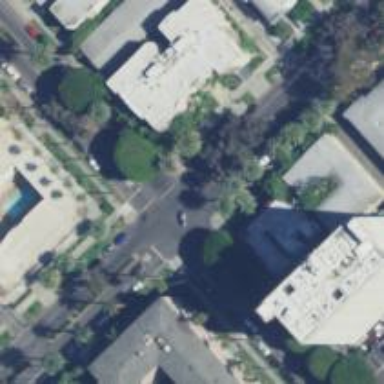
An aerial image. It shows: Residential road surrounded by residential buildings.